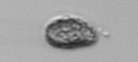
Label: Pseudochattonella_farcimen